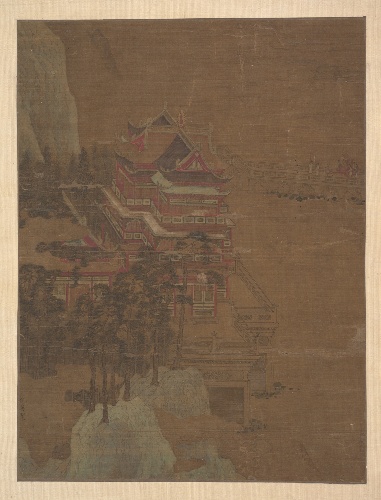
Artist: Unidentified artist|Li Zhaodao|Qiu Ying
Artist bio: |act  670–730|Chinese, ca. 1495–1552
Object type: Album leaf
Classification: Paintings
Medium: Album leaf; ink and color on silk
Culture: China
Period: Ming (1368–1644) or Qing dynasty (1644–1911)
Dimensions: 14 1/8 x 10 5/8 in. (35.9 x 27.0 cm)
Department: Asian Art
Credit line: From the Collection of A. W. Bahr, Purchase, Fletcher Fund, 1947
Accession year: 1947
Repository: Metropolitan Museum of Art, New York, NY
Tags: Palaces